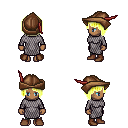
a pixel art fantasy rpg character, female body template, human, dark skin, chain mail, teal pants, gold pageboy hairstyle, leather cap, brown shoes, four views (front, back, left, right), 2x2 character sprite sheet, small pixel art, hard edges, no anti-aliasing